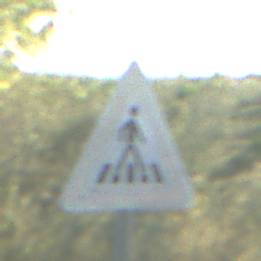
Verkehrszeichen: FussgaengerueberwegLinks
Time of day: MorningAfternoon
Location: Outdoor (RoadRail)
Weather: Clear
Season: NotSpecified
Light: Natural